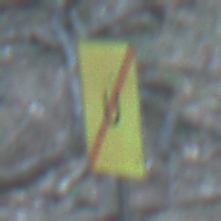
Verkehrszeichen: EndeUmleitung
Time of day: MorningAfternoon
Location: Outdoor (Nature)
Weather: Clear
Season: NotSpecified
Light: Natural